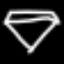
Label: diamond